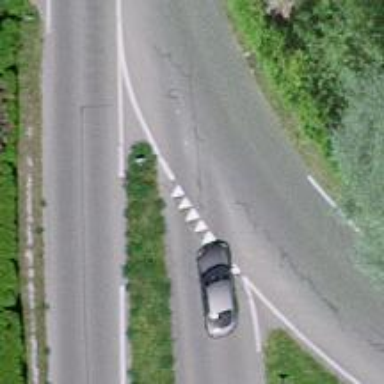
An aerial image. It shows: Road with "give way" sign.